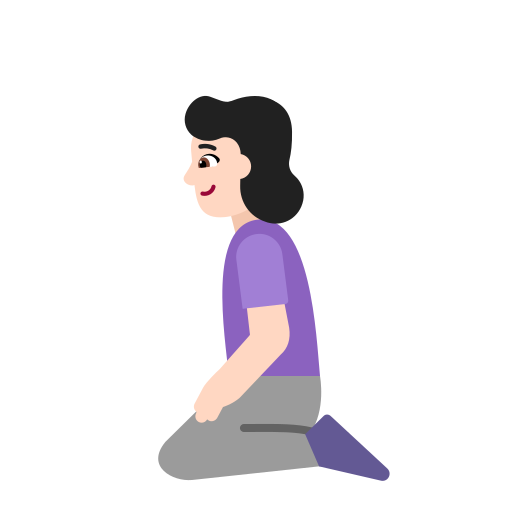
woman kneeling flat light